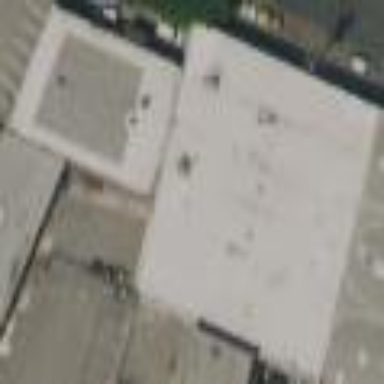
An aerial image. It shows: Warehouse.